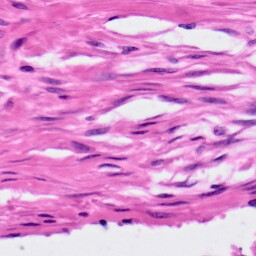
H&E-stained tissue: Ovarian